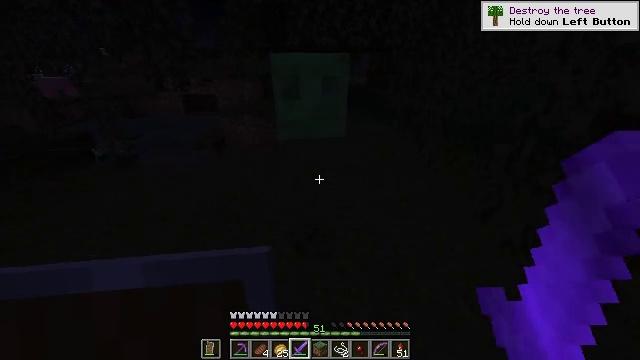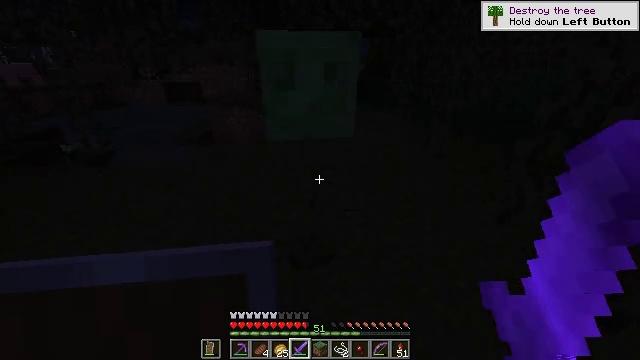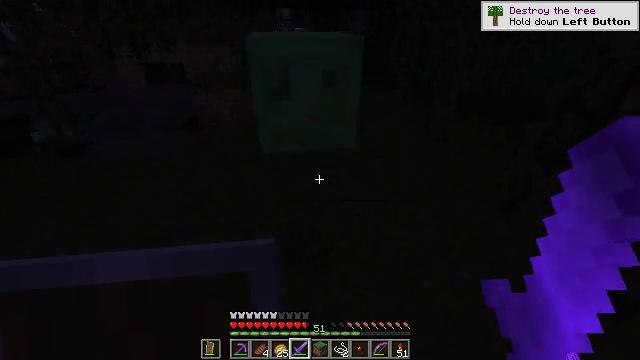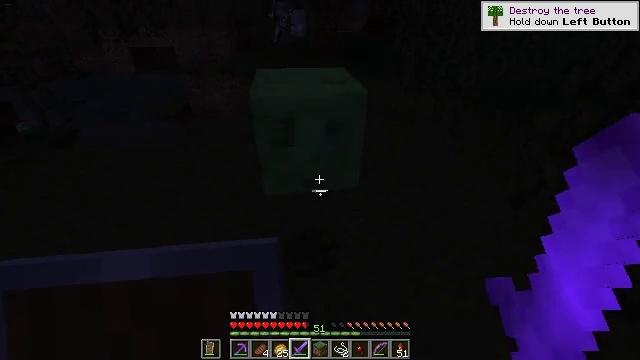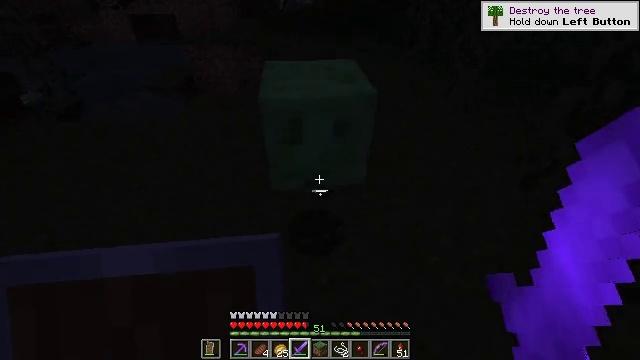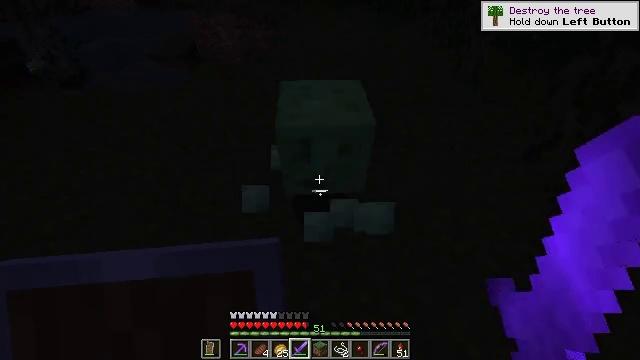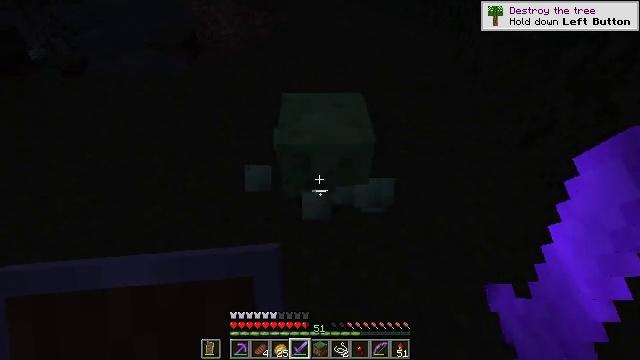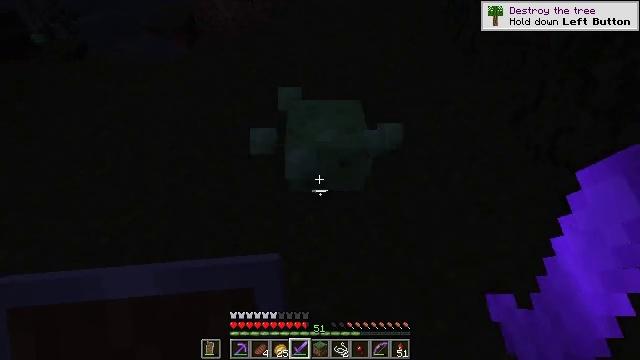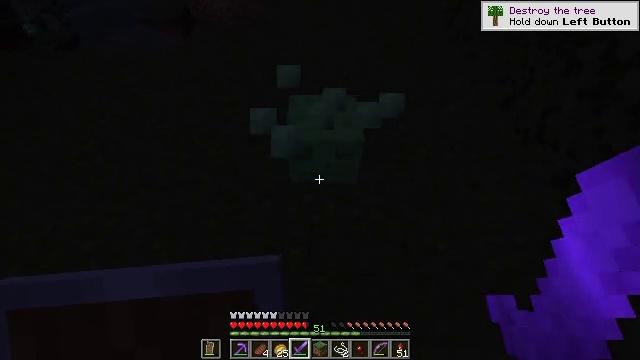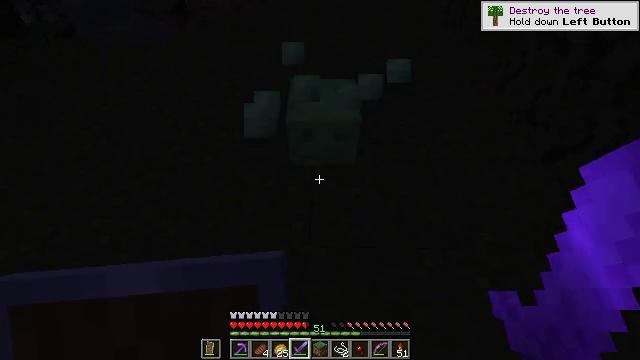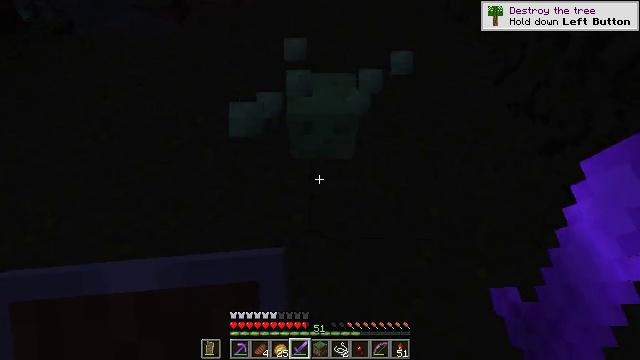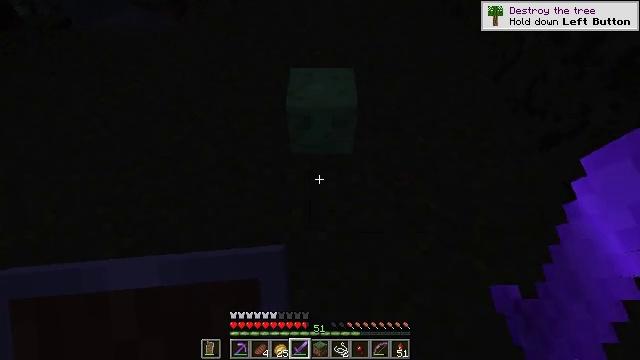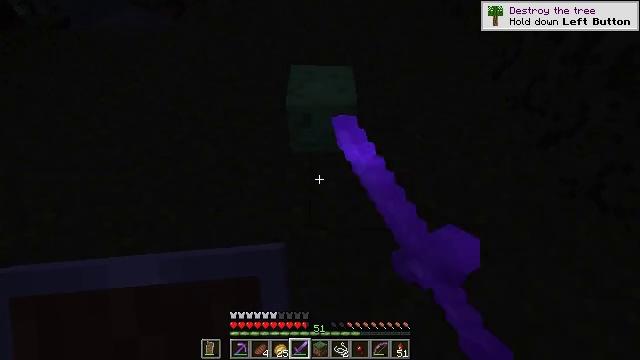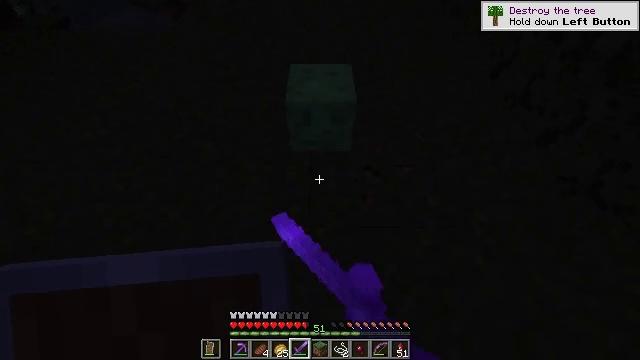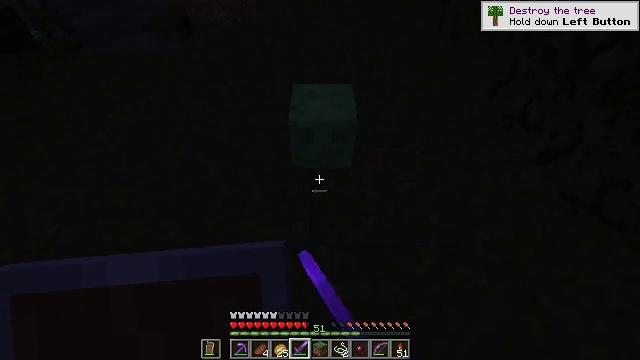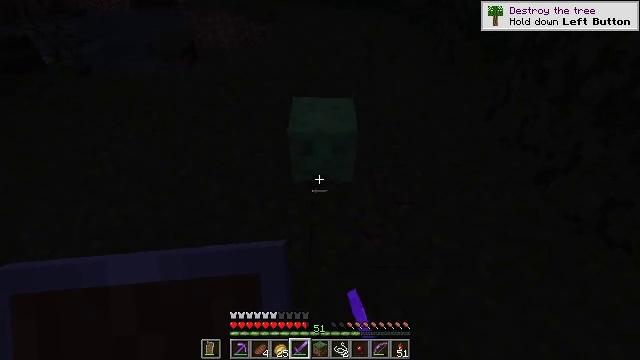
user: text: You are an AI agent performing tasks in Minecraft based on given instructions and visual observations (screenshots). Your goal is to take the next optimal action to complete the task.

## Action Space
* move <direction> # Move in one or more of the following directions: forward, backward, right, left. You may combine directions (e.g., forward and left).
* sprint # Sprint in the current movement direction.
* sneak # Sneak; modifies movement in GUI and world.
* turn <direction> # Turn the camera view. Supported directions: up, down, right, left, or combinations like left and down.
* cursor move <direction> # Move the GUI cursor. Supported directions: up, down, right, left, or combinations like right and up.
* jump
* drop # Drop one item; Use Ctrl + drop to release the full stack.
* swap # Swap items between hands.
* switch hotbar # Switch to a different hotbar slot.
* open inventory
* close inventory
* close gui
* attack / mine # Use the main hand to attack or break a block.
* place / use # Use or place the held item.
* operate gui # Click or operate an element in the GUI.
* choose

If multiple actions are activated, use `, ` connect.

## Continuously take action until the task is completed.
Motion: motion action
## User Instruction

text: Hunt mobs.
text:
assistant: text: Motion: turn right and down
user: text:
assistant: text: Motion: turn right and down
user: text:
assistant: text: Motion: turn down
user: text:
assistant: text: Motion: move back, turn left and down
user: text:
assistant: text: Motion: move back, turn left and down
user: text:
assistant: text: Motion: move back, turn down
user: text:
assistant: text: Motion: move back, turn down
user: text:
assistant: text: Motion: turn down
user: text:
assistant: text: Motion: turn down
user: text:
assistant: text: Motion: no_op
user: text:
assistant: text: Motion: attack / mine
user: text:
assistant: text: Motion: attack / mine
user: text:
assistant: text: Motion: attack / mine
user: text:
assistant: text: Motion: turn up
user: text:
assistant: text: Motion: turn up
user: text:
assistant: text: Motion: turn up
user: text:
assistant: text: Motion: turn up
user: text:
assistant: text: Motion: turn up
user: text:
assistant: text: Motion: no_op
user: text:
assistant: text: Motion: turn up
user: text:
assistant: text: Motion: no_op
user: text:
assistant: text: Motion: attack / mine
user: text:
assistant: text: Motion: attack / mine
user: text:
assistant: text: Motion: no_op
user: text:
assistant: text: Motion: no_op
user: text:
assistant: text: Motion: attack / mine
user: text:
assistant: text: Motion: attack / mine
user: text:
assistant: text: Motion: move back, turn down, attack / mine
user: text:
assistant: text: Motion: move back, turn down
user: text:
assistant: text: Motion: move back, turn down, attack / mine